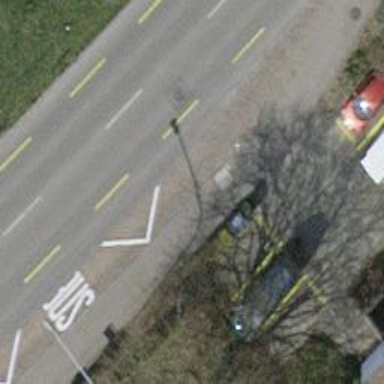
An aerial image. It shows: Bus stop with platform for public transport.